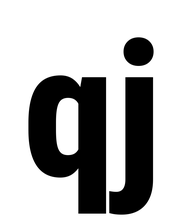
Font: Roboto_Condensed_ExtraBold